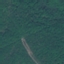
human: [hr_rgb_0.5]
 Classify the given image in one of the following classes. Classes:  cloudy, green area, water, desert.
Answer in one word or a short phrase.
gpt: green area